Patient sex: M
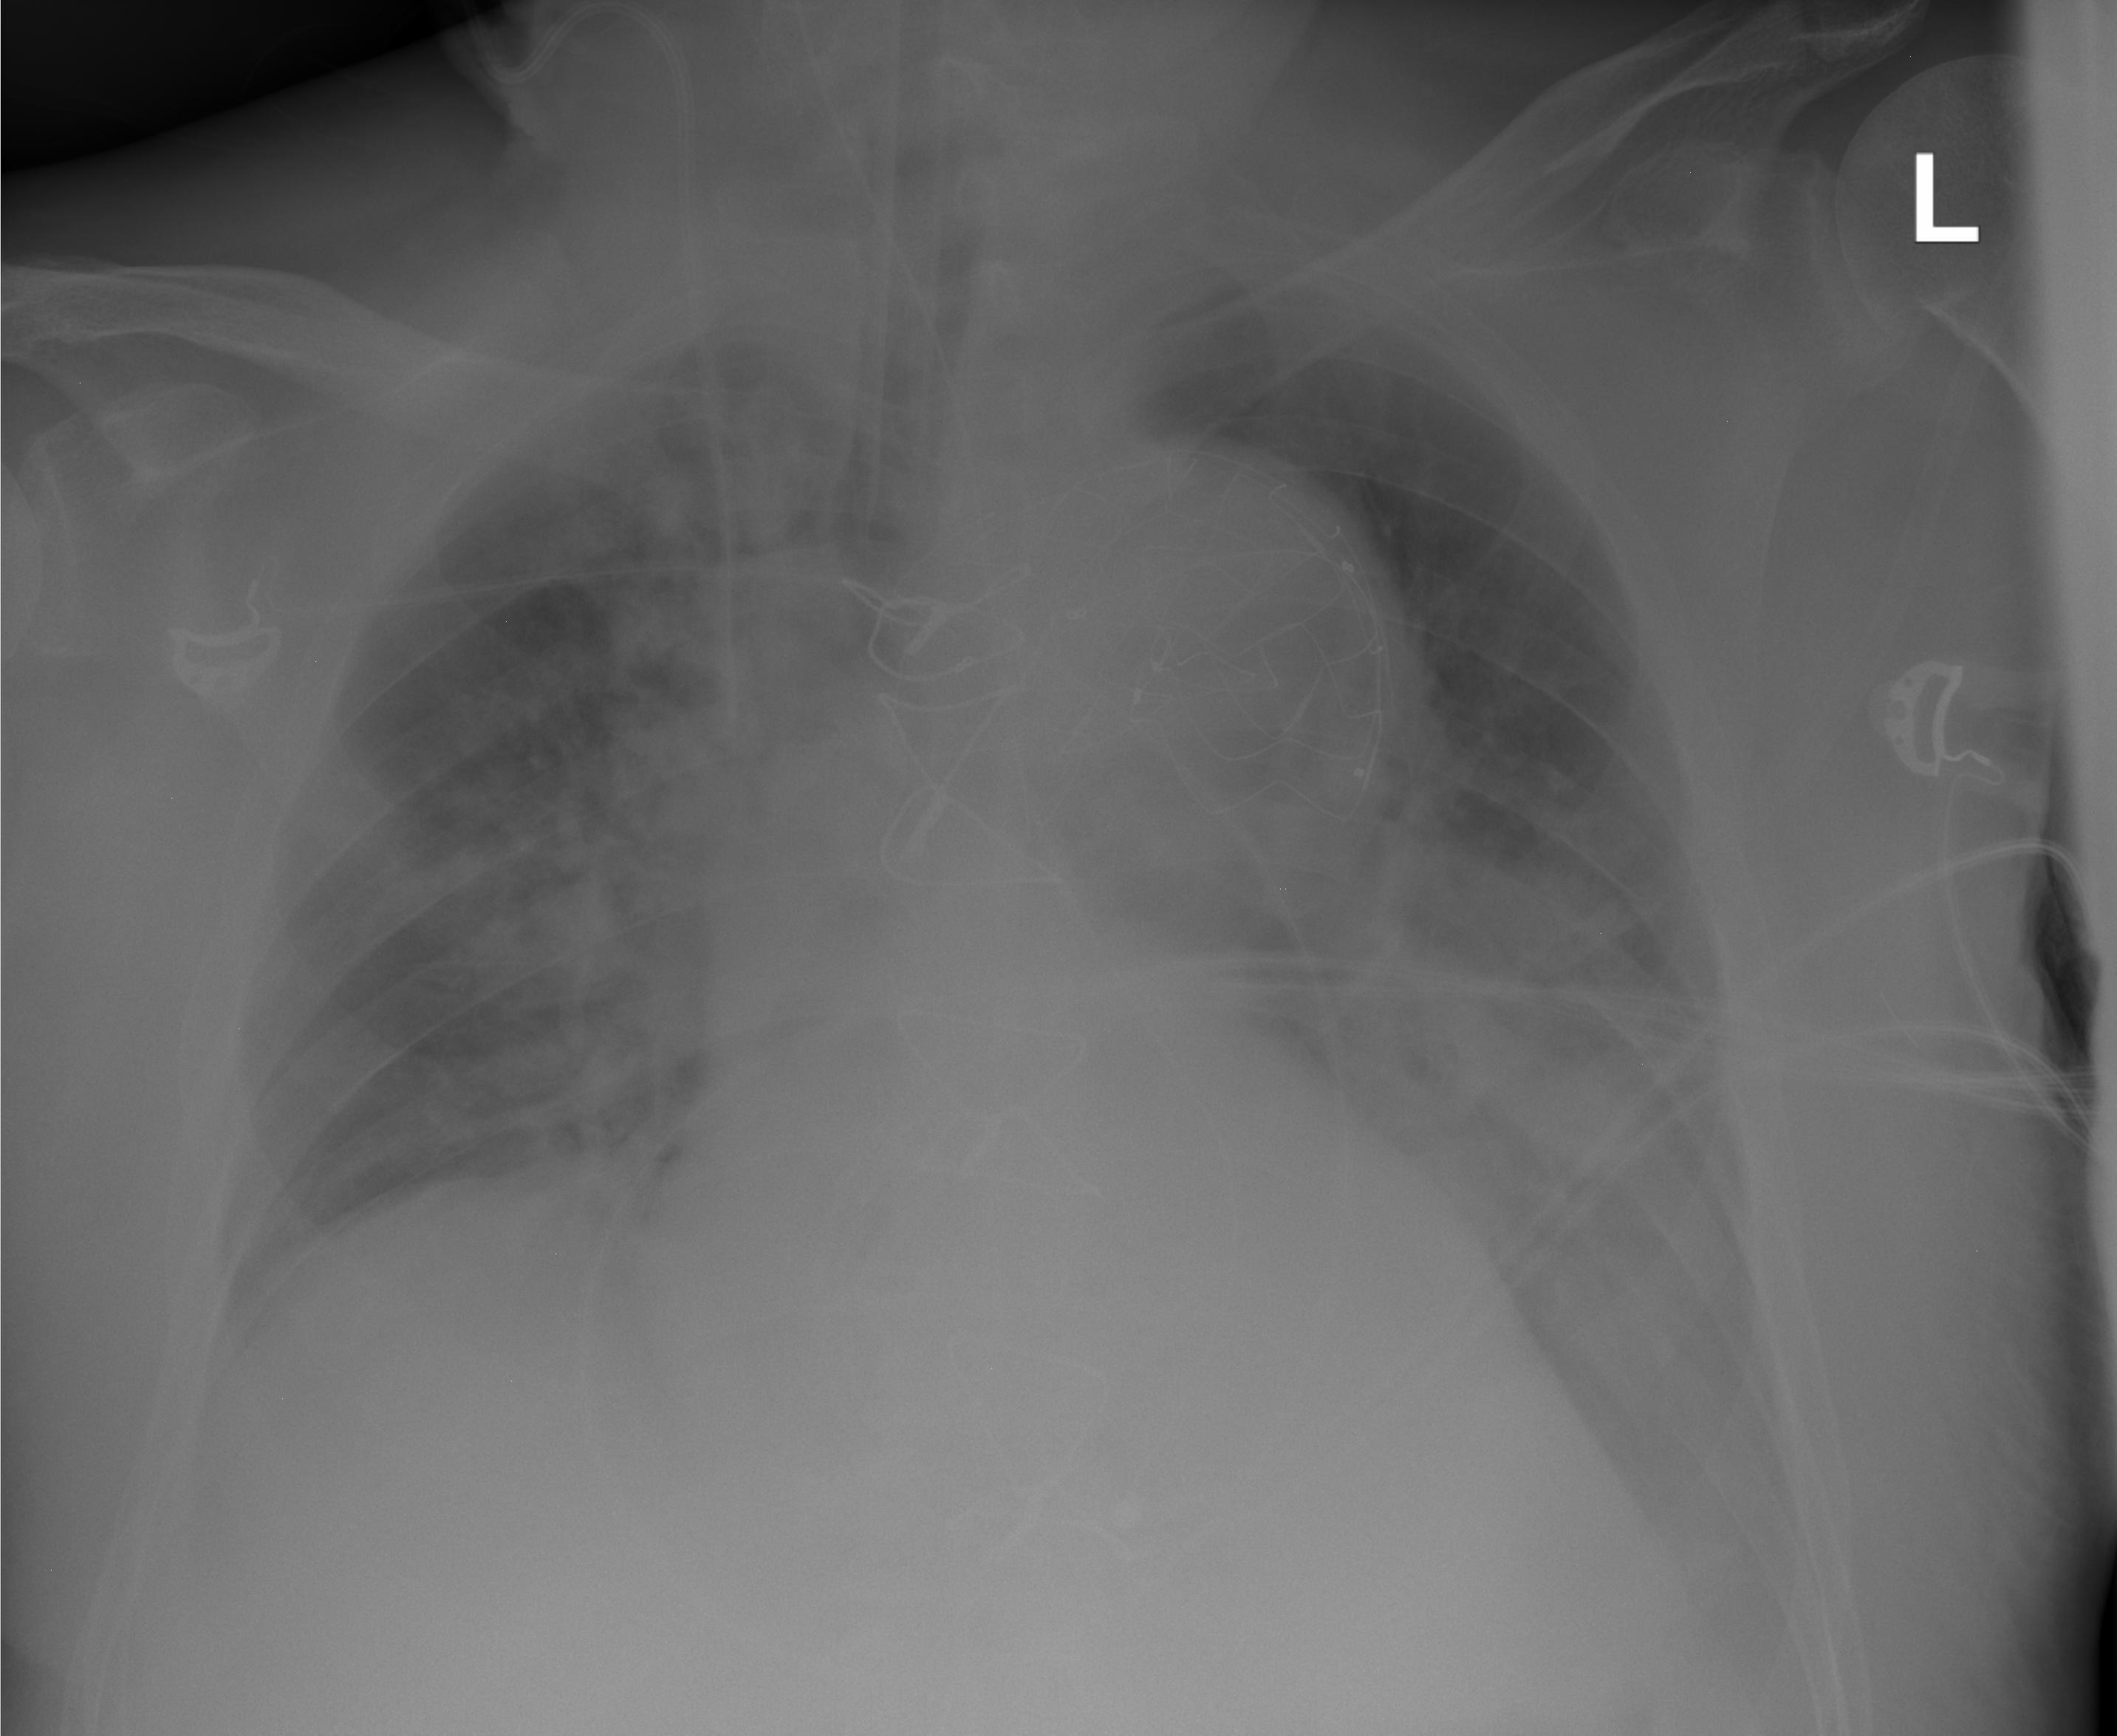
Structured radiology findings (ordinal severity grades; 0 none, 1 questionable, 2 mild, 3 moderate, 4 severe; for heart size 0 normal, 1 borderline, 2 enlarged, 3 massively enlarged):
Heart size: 1
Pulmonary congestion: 3
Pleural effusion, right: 1
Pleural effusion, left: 0
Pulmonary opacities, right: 2
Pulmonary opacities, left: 2
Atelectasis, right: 2
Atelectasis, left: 3